Question:
I want to retrieve headers of this excel file (Only A,B,C)and store it in a list using Python. I opened my file but I am unable to retrieve it.
'''
import xlrd
file_location= "C:/Users/Desktop/Book1.xlsx"
workbook= xlrd.open_workbook(file_location)
sheet=workbook.sheet_by_index(0)
'''
Can anyone please help me with that? I am new to Python.
Thank you for your help.
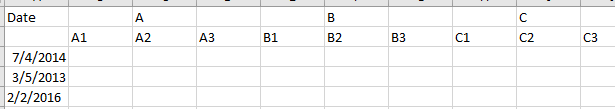
Answer: You could also try using the numpy method loadtxt:
<URL>
Which gives you arrays for each column (you can also skip specified columns so that you only get the A,B,C as you desire). You can write a for loop to get the first entry of each column and put them in a list.
'''
data = loadtxt("Book1.xlsx")
headers = []
for c in range(1,data.shape[0]):
if data[c, 0] != "":
headers.append(data[c, 0])
'''